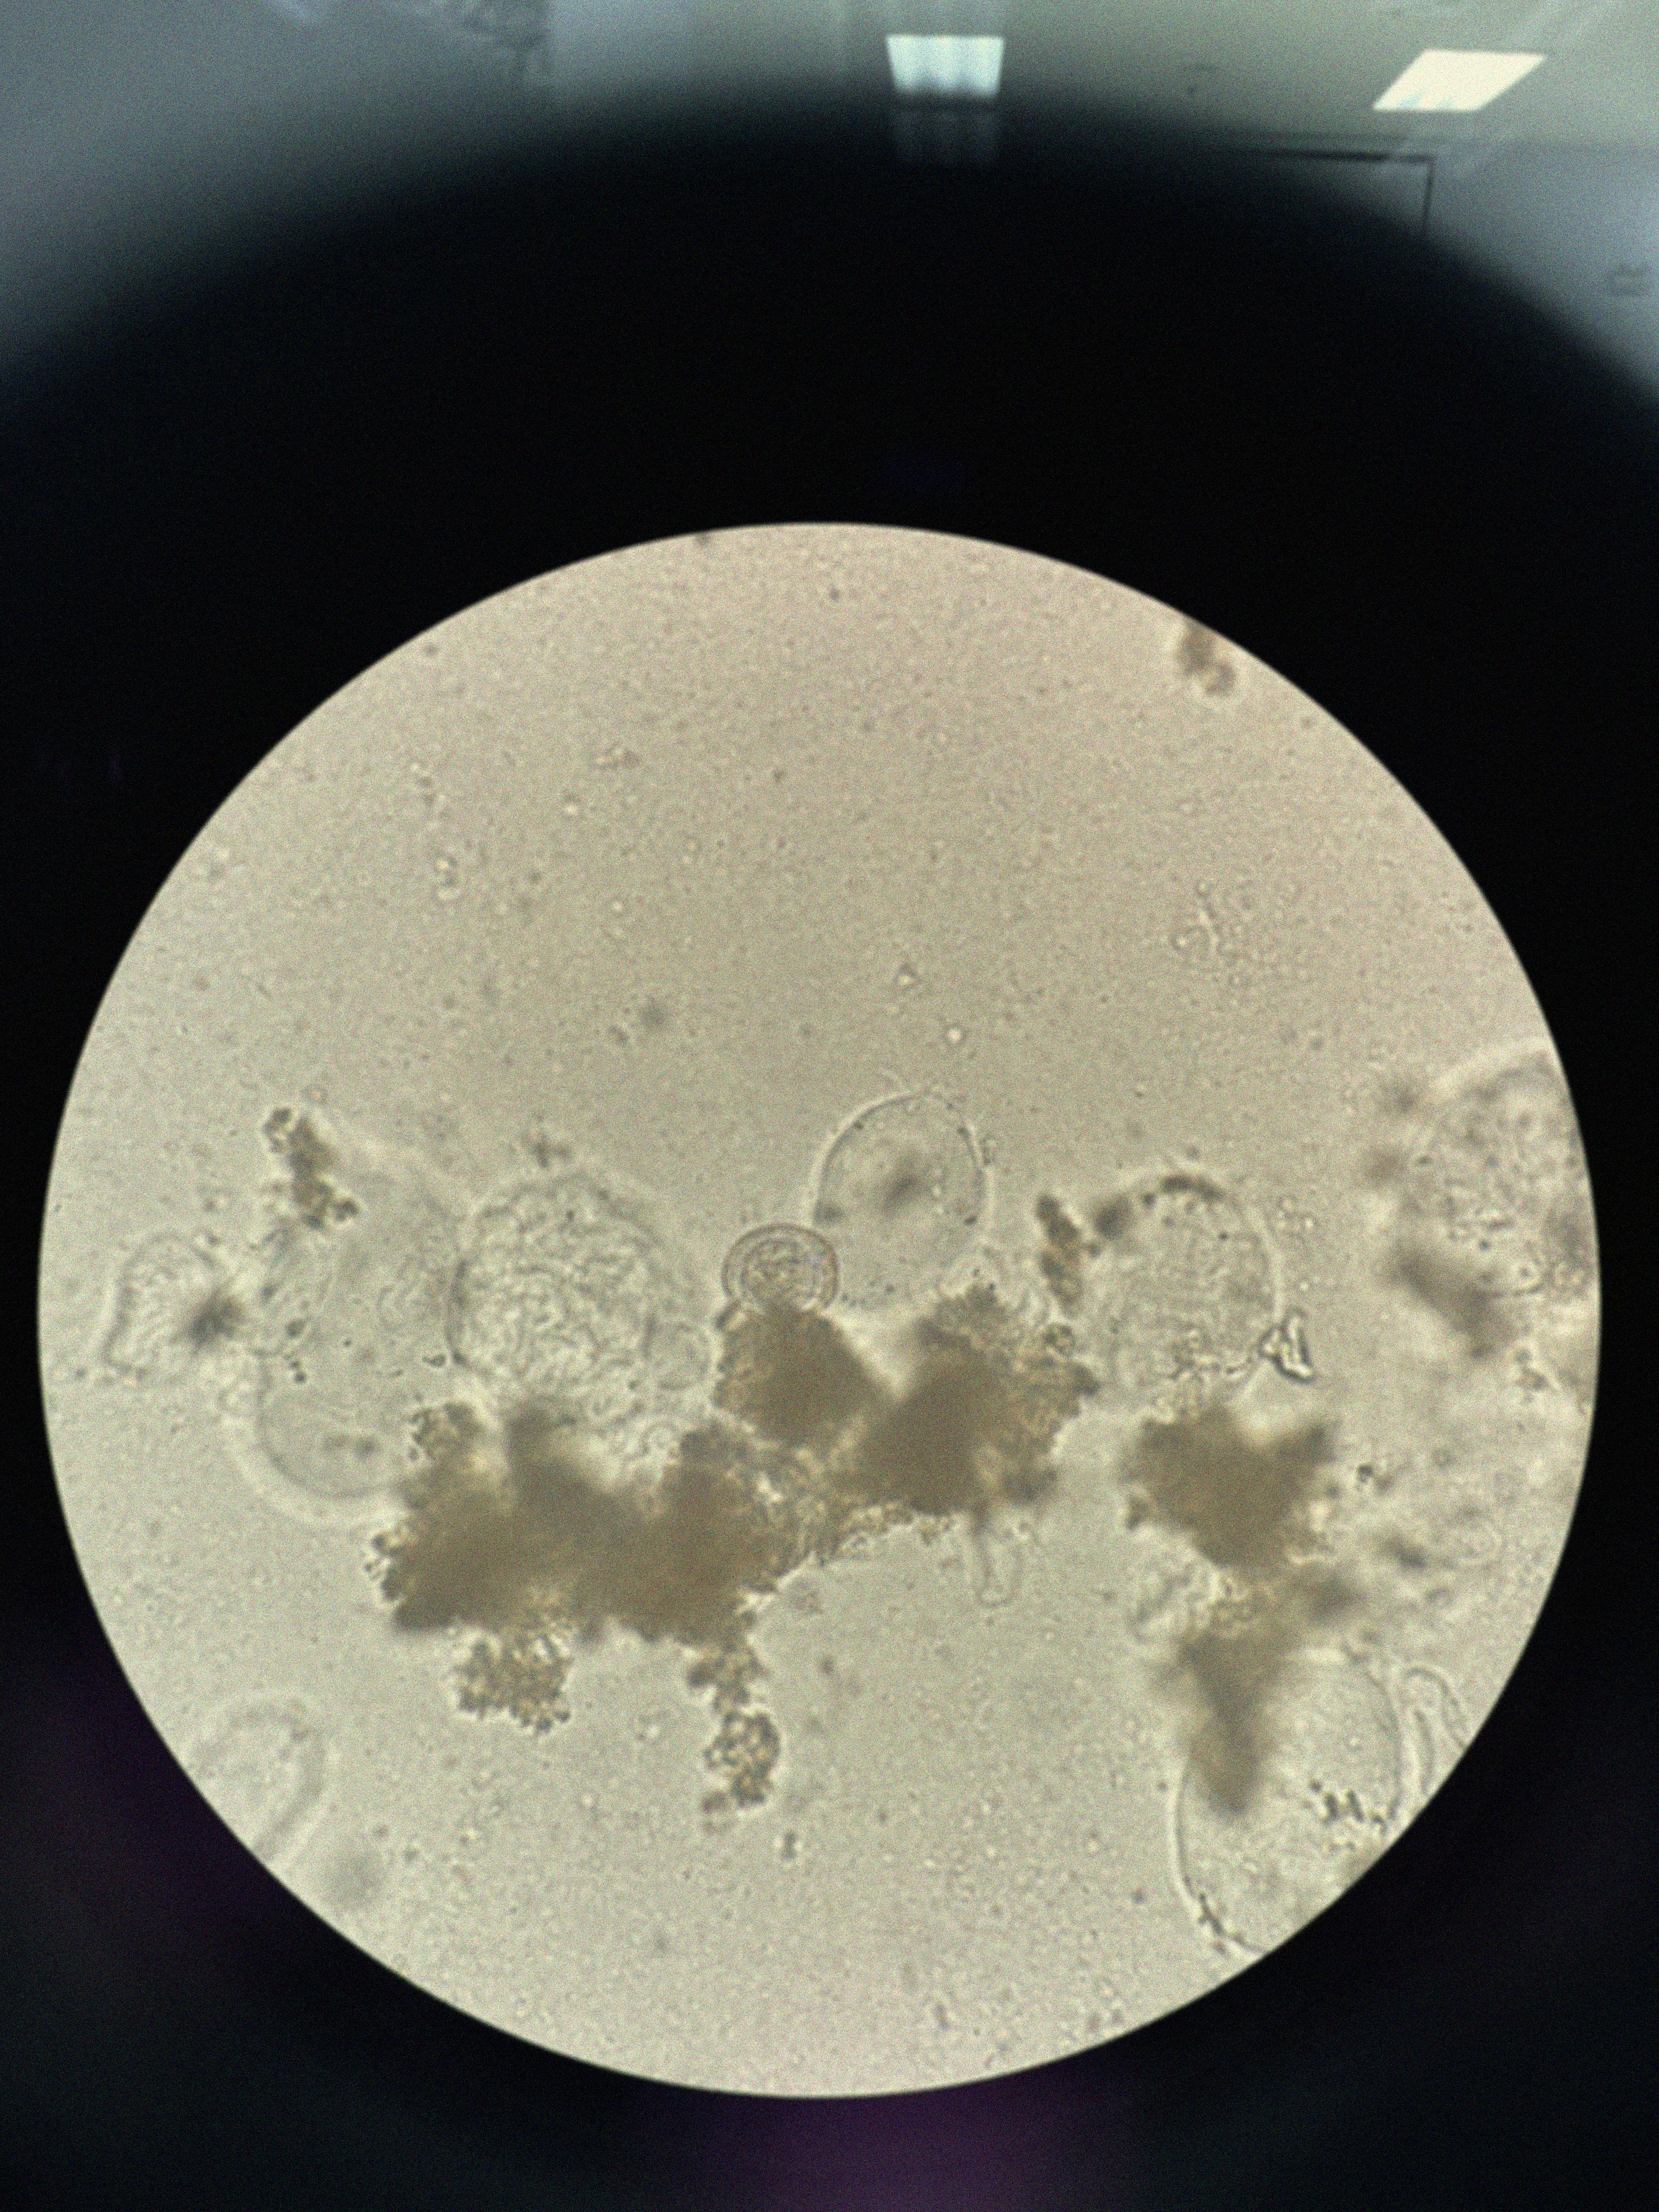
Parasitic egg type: Hymenolepis nana